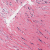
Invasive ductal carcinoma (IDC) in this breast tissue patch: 0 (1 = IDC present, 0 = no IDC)